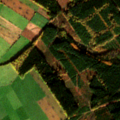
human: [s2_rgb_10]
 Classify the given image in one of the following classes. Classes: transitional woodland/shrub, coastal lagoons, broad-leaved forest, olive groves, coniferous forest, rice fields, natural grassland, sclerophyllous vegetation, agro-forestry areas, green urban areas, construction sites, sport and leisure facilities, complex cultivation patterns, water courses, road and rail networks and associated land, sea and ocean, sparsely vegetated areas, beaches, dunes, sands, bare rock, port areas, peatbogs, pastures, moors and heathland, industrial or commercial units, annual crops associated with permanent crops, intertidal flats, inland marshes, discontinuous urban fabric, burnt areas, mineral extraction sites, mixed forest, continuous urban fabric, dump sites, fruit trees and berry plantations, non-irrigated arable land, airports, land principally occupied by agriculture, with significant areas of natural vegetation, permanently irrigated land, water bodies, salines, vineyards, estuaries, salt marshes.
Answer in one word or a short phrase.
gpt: complex cultivation patterns, coniferous forest, mixed forest